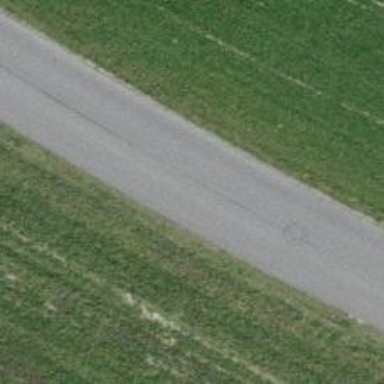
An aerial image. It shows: Unclassified road.